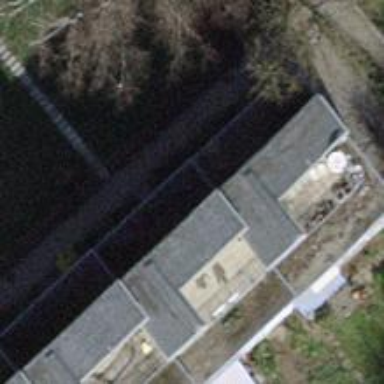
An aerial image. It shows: Terrace building with flat roof.